Question: I plotted a facet plot using 'ggplot' and here is the plot

The problem I have is, The facets(labels) are sorted alphabetically (Ex: E1, E10, E11,E13, E2, E3, I1, I10, I2) but I need them to be a custom order like E1, I1, E2, I2, E3, E10, I10, E11, E13.
How can I do that ?
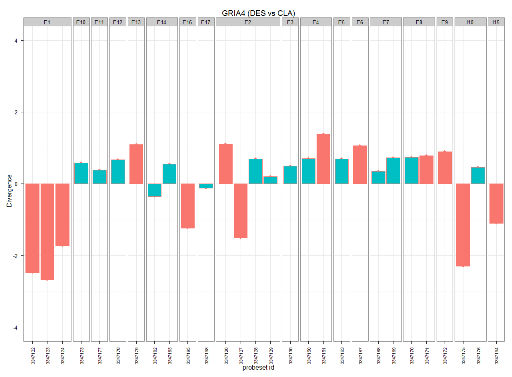
Answer: Don't rely on the default ordering of levels imposed by 'factor()' or internally by 'ggplot' if the grouping variable you supply is a factor. Set the levels explicitly yourself.
'''
dat <- data.frame(x = runif(100), y = runif(100),
Group = gl(5, 20, labels = LETTERS[1:5]))
head(dat)
with(dat, levels(Group))
'''
What if I want them in this arbitrary order?
'''
set.seed(1)
with(dat, sample(levels(Group)))
'''
To do this, set the levels the way you want them.
'''
set.seed(1) # reset the seed so I get the random order form above
dat <- within(dat, Group <- factor(Group, levels = sample(levels(Group))))
with(dat, levels(Group))
'''
Now we can use this to have the panels drawn in the order want:
'''
require(ggplot2)
p <- ggplot(dat, aes(x = x)) + geom_bar()
p + facet_wrap( ~ Group)
'''
Which produces: